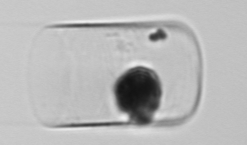
Label: Guinardia_flaccida